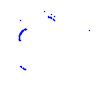
Particle: pion